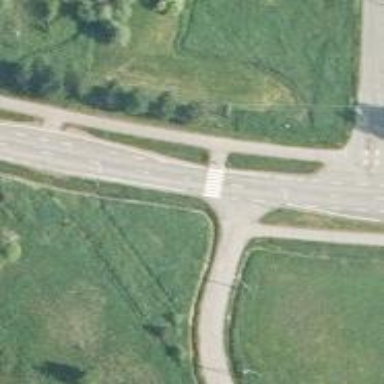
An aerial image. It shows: Crossing on the road.